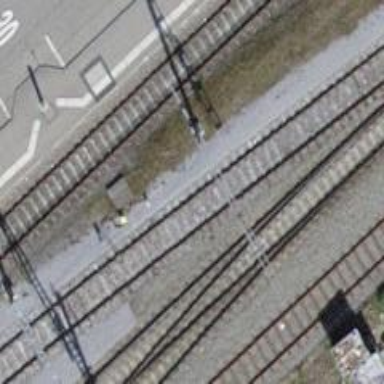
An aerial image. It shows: Rail siding with electrified tracks using contact line.